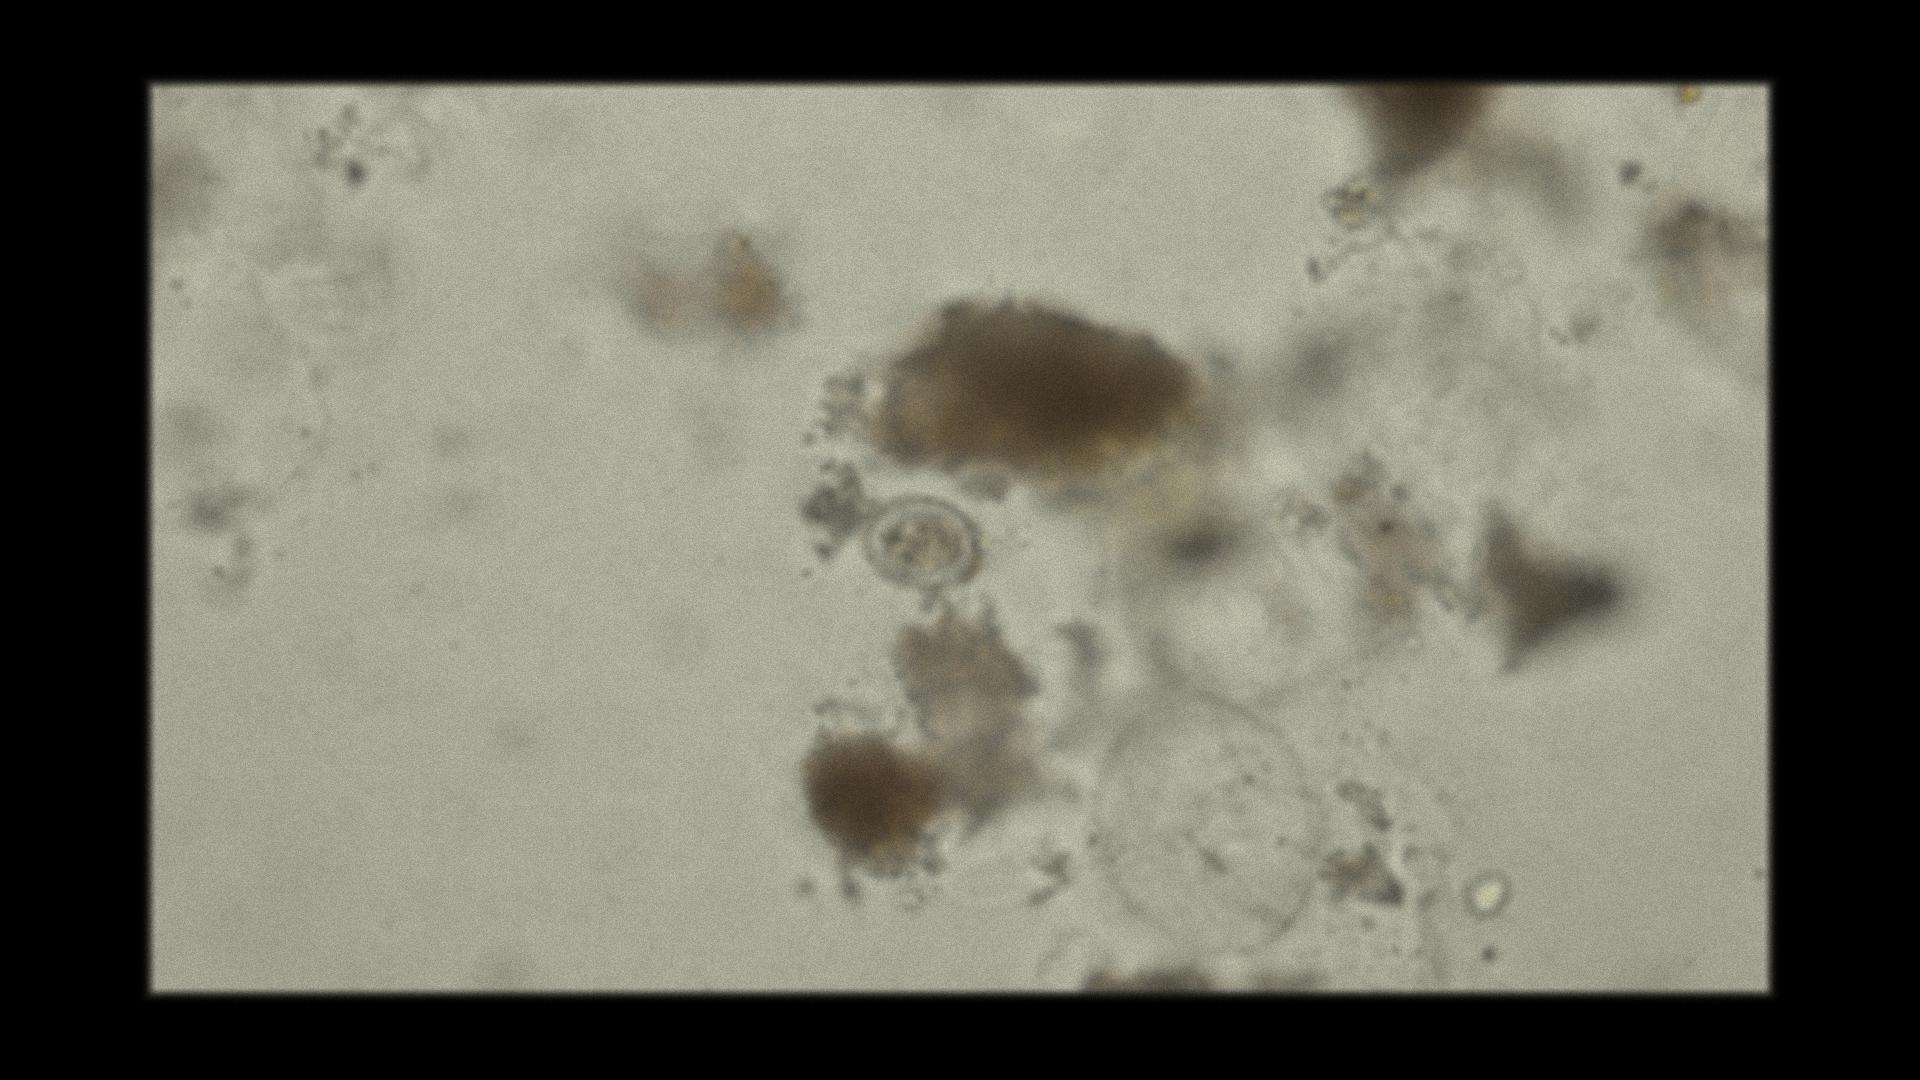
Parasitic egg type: Hymenolepis nana